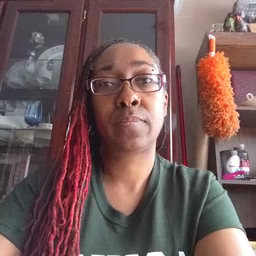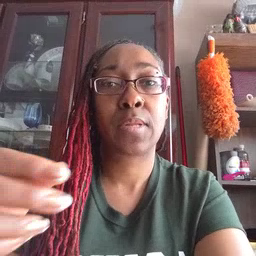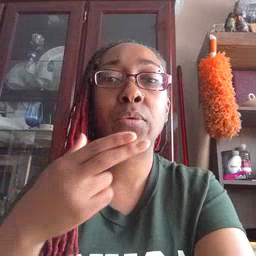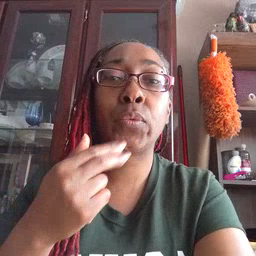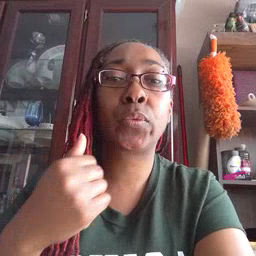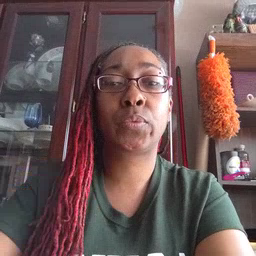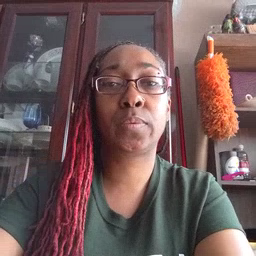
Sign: cute